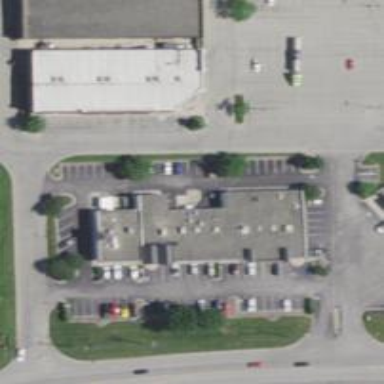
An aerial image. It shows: Pharmacy providing healthcare services.